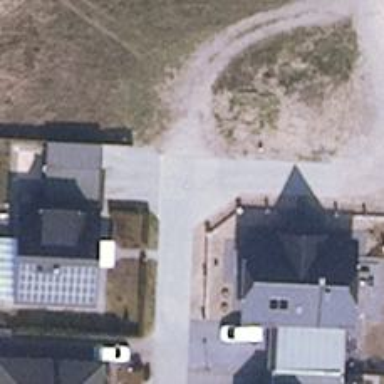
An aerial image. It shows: Driveway.